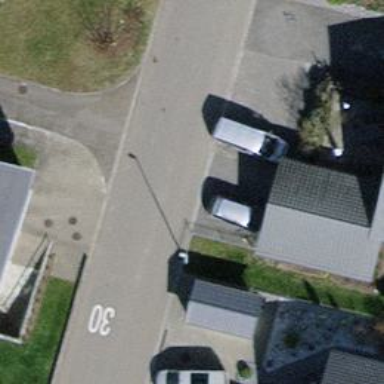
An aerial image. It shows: Unclassified road with paved surface.